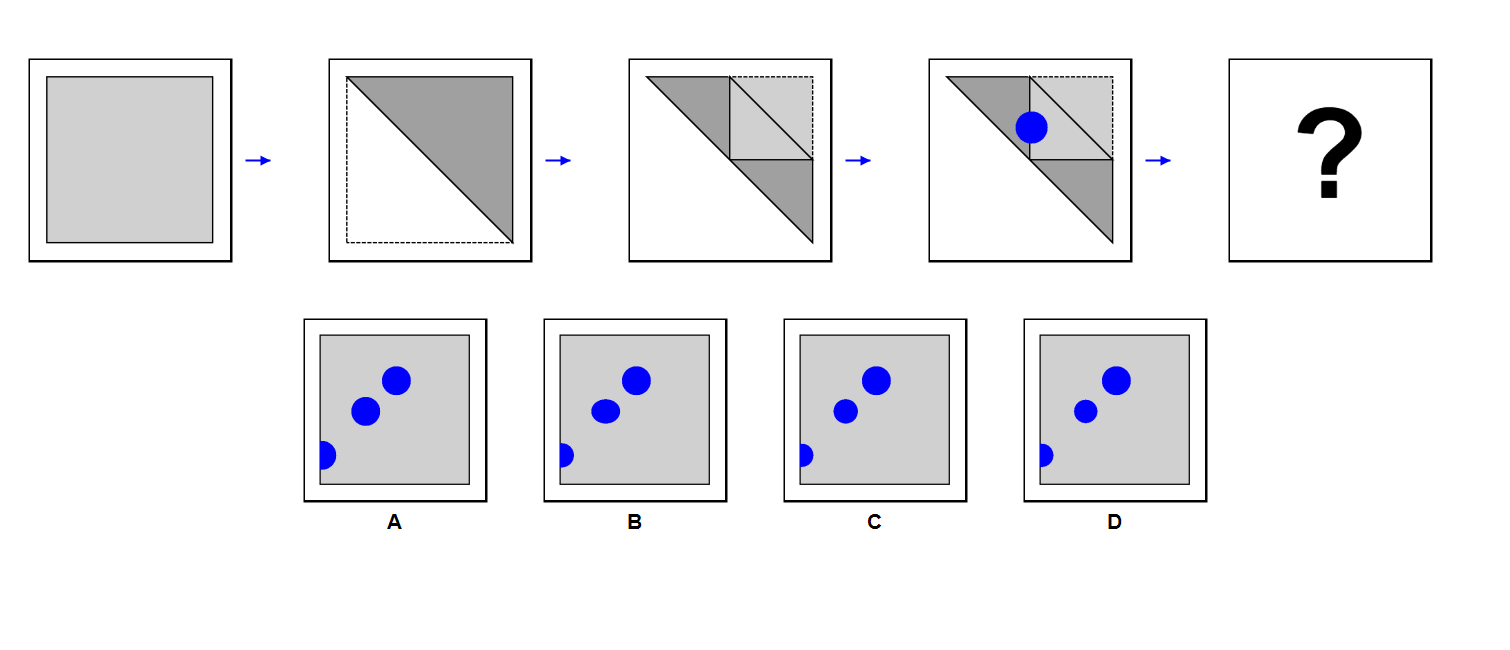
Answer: A